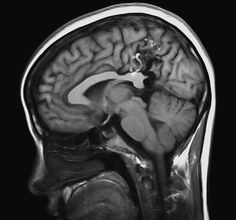
Label: notumor